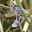
Label: 7